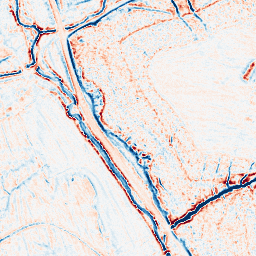
Category: edge_preserving
Decomposition family: bilateral
Decomposition parameters: d: 9
sigma_color: 100
sigma_space: 50
Upsampling method: quintic
Upsampling parameters: scale: 2
Upsampling scale: 2